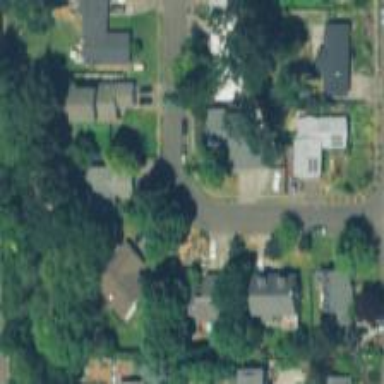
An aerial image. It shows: Residential road with sidewalk on the left.